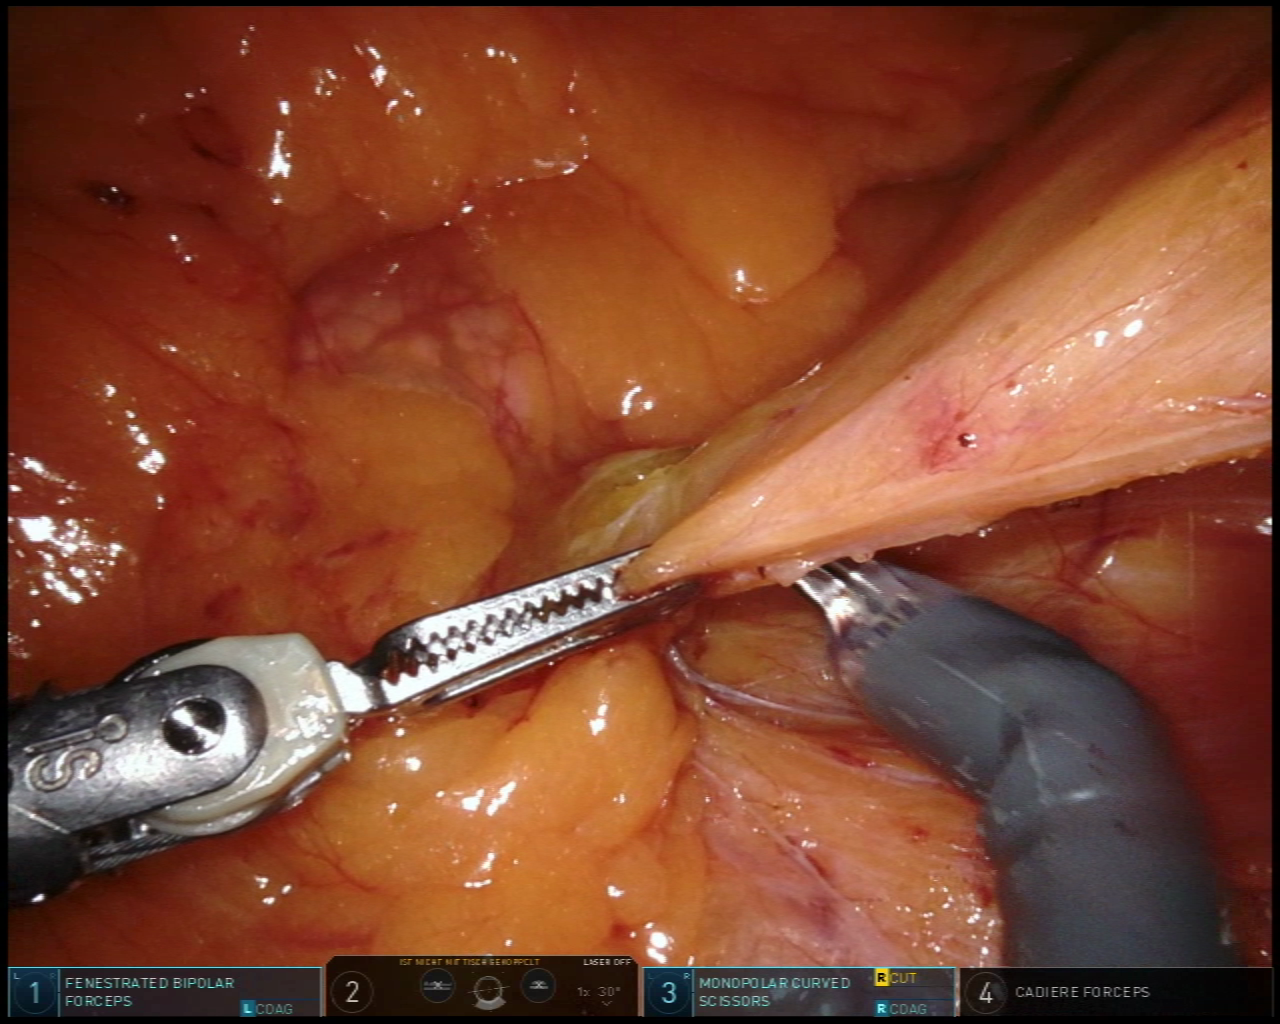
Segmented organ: pancreas
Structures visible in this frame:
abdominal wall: no
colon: no
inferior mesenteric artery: no
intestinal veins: no
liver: no
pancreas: yes
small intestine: no
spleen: no
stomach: no
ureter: no
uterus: no
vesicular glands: no